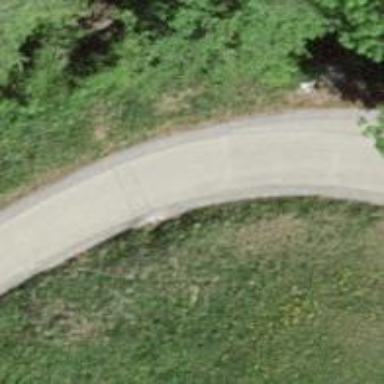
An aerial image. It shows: Unclassified road with asphalt surface and grade1 tracktype.